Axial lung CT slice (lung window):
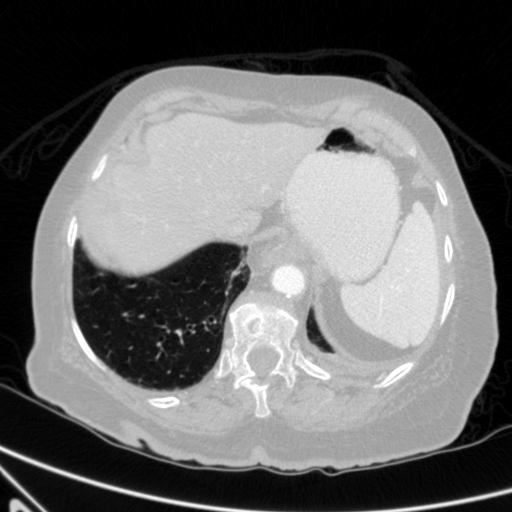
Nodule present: no